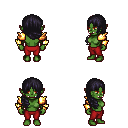
a pixel art fantasy rpg character, female body template, orc, green skin, gold arm armor, red pants, raven right-swept hairstyle, four views (front, back, left, right), 2x2 character sprite sheet, small pixel art, hard edges, no anti-aliasing